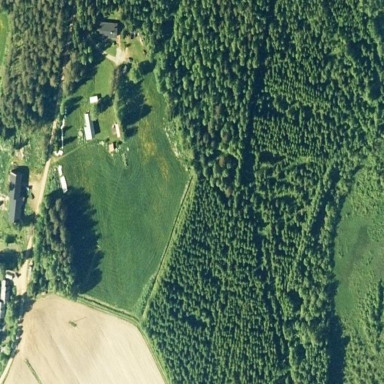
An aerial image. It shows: Serene woodland landscape.